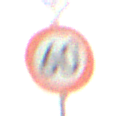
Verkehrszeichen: Geschwindigkeit60
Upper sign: Vorfahrtsstrasse
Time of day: Midday
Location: Outdoor (Nature)
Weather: Overcast
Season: NotSpecified
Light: Natural